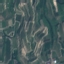
Land use / land cover: PermanentCrop